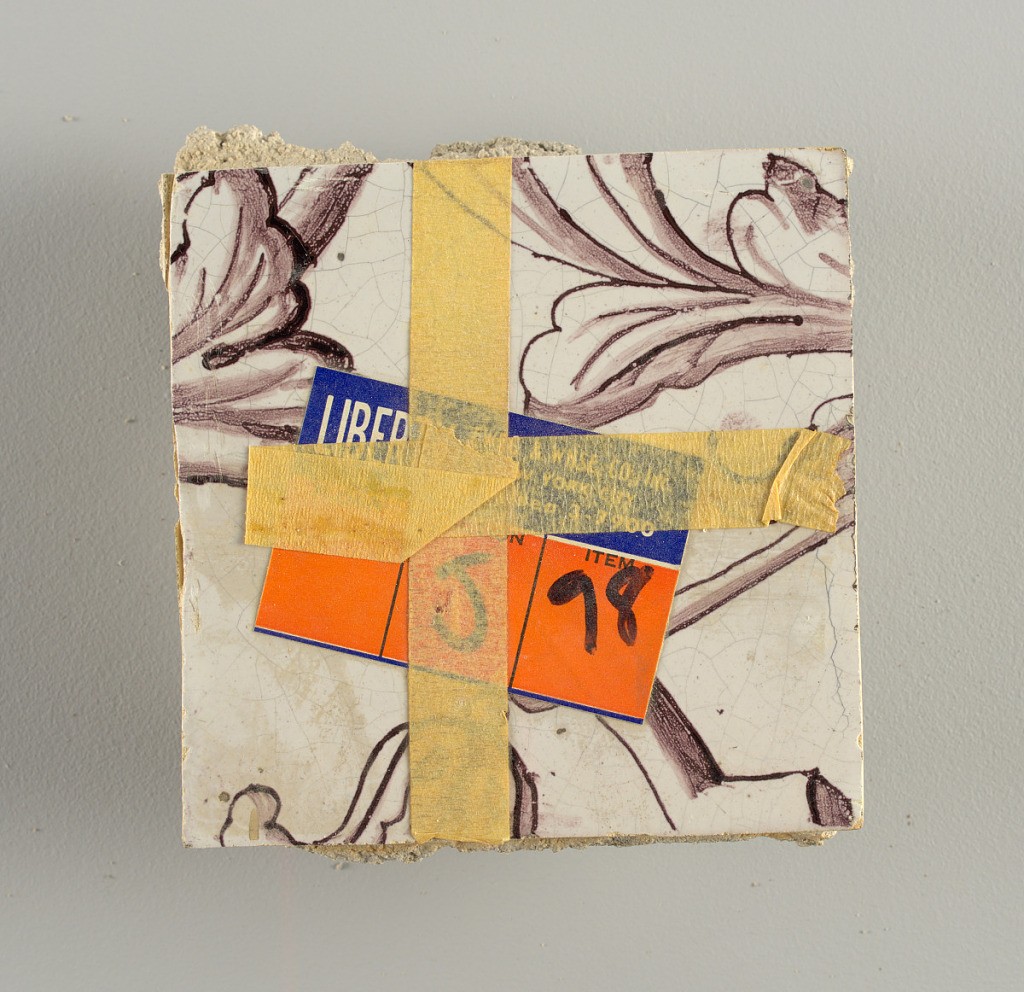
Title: Wall facing
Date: ca. 1725
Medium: tin-glazed earthenware, underglaze
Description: Two vertical rectangles, twenty-three tiles high.  A) Nine tiles wide at top; seven tiles wide at bottom.  B) Ten and one-half tiles wide.

Arabesque design of foliage.  A) with centered figure of Justice under a canopy.  B) with centered urn.